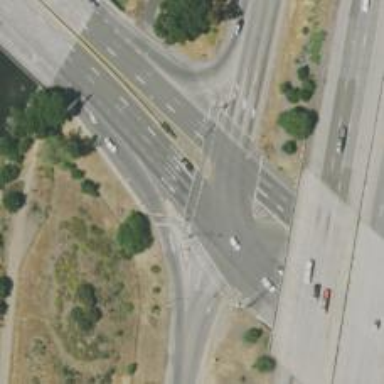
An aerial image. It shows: This image shows trunk highway that functions as expressway.